Interaction volume radius: 5 \u00c5
Interaction volume height: 45 \u00c5
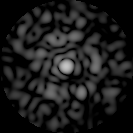
Disorder parameter: 0.8587